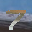
Label: 7